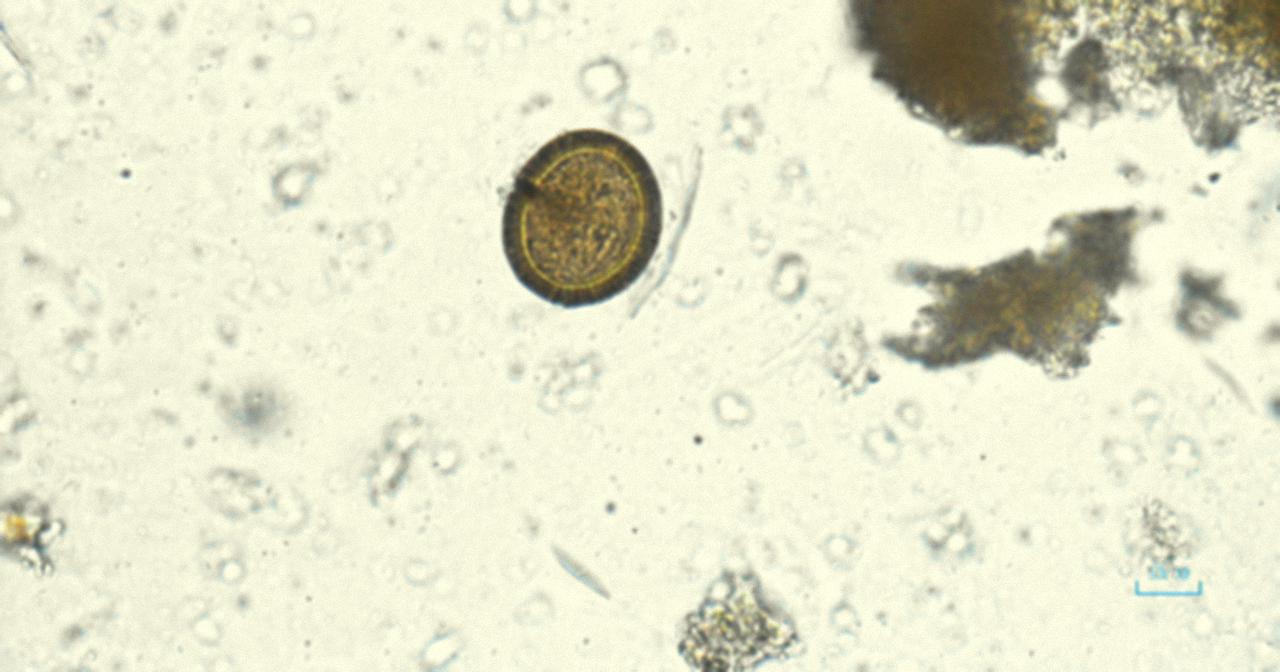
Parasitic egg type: Taenia spp. egg